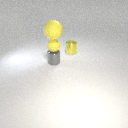
small gray metal cylinder below large yellow rubber sphere